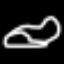
Label: frog